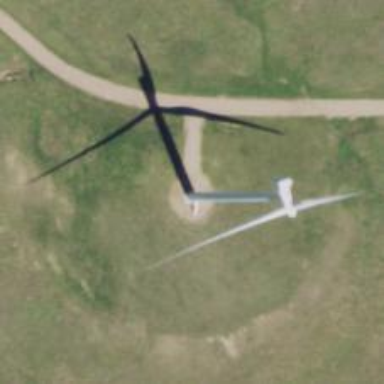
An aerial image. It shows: Wind turbine generator that utilizes wind as its source for generating electricity. It is of the horizontal axis type.